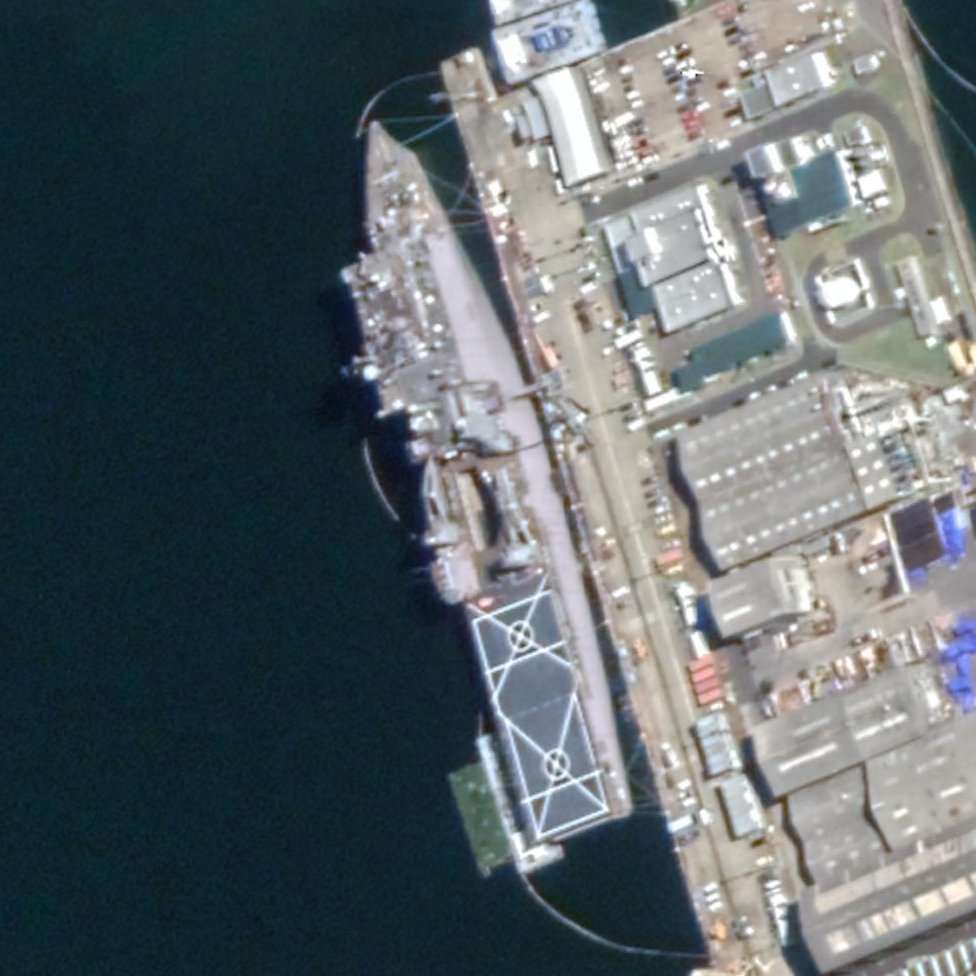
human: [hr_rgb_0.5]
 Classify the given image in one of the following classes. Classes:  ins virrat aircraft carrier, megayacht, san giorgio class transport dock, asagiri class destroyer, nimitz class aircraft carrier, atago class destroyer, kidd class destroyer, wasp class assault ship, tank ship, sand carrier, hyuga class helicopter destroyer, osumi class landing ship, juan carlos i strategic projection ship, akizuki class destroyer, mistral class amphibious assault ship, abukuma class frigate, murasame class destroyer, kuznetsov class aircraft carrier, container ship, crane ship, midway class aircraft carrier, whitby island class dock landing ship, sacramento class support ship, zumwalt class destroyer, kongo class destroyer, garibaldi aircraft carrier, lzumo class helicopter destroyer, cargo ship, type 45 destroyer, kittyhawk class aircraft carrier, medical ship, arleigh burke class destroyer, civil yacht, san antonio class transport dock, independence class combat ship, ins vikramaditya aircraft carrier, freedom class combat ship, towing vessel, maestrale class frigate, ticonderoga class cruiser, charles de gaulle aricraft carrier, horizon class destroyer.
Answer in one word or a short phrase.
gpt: Whitby Island class dock landing ship